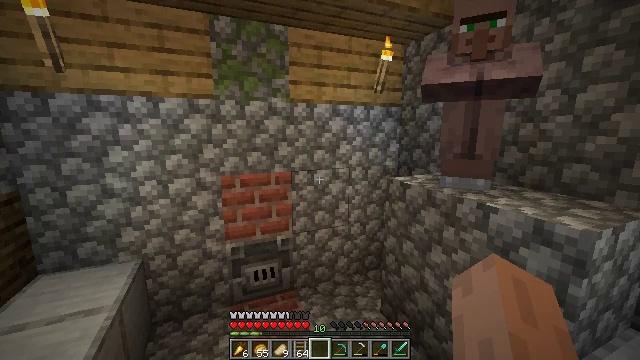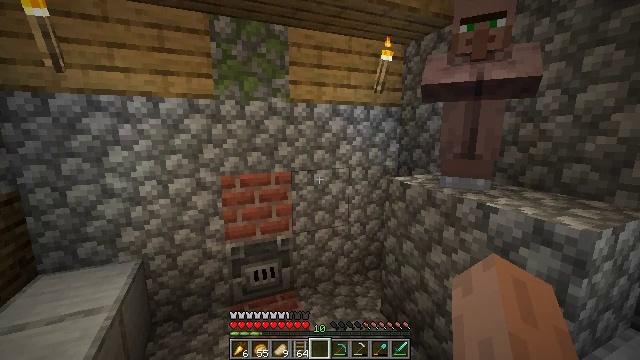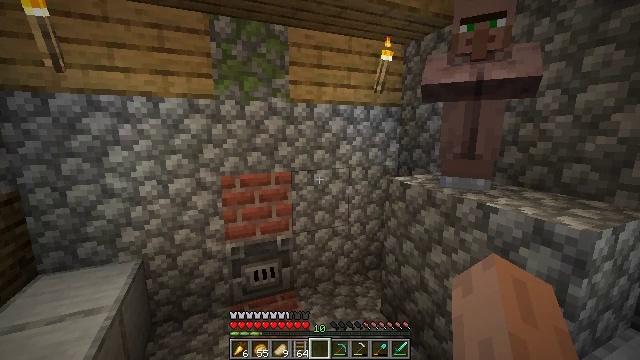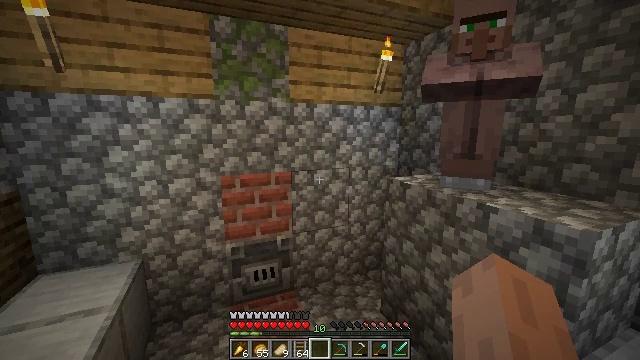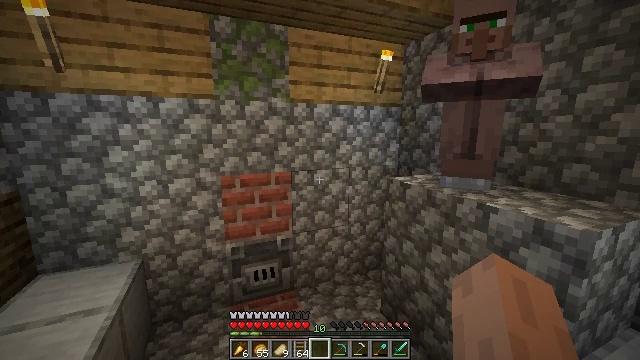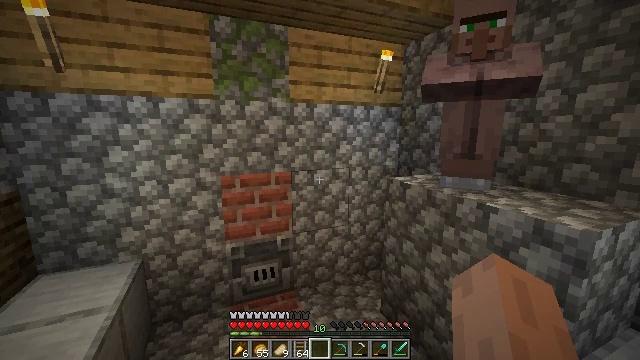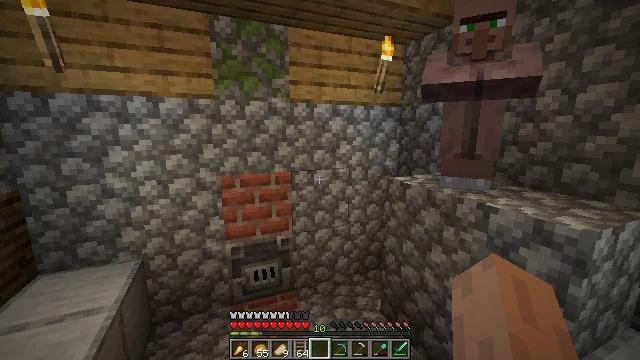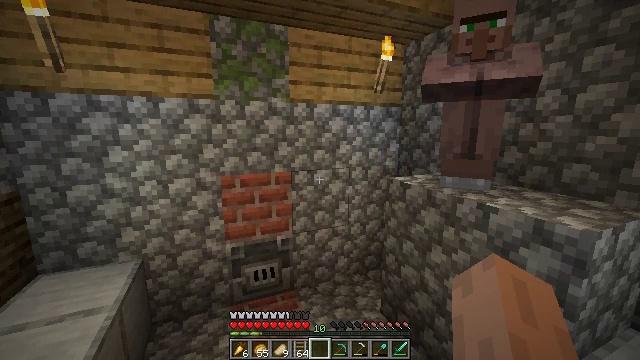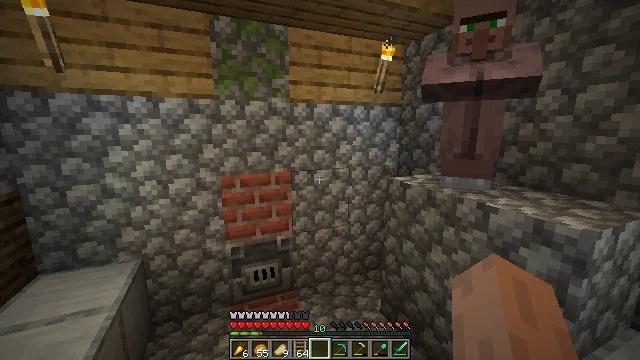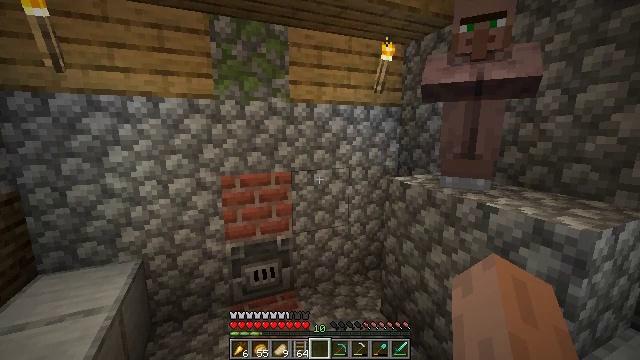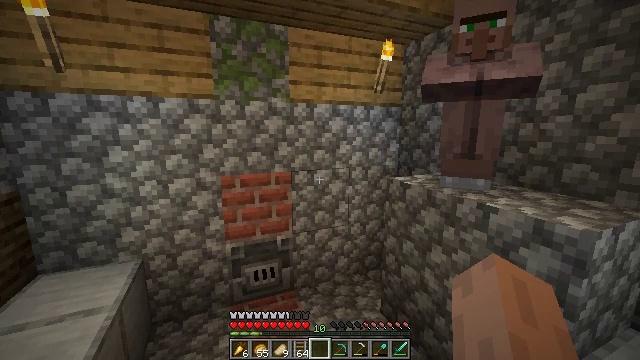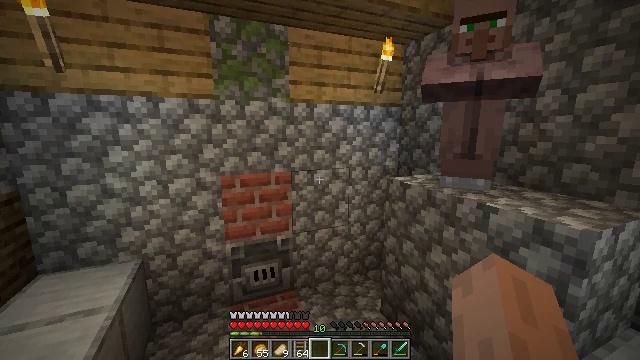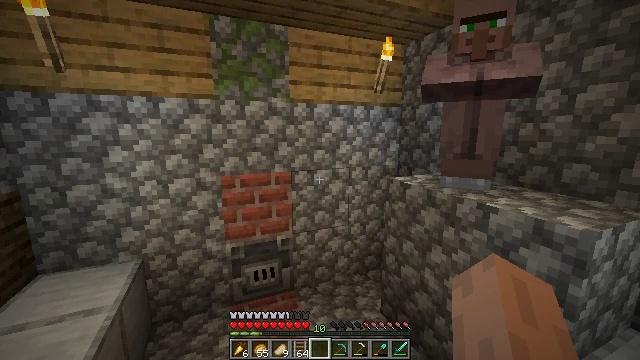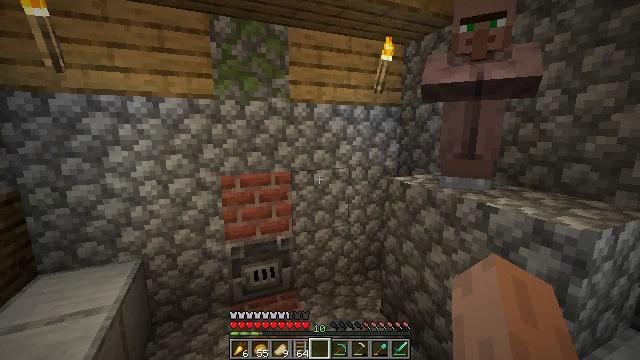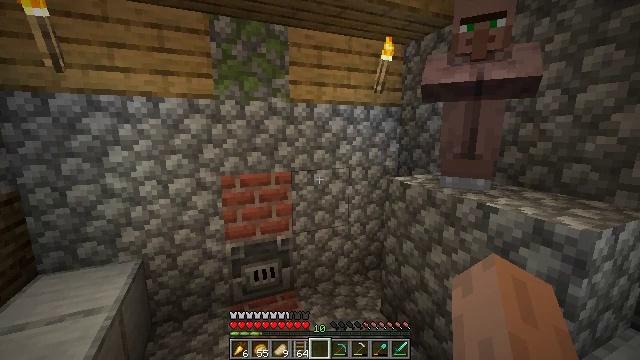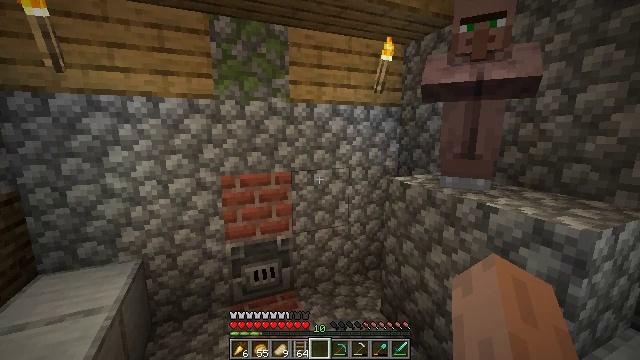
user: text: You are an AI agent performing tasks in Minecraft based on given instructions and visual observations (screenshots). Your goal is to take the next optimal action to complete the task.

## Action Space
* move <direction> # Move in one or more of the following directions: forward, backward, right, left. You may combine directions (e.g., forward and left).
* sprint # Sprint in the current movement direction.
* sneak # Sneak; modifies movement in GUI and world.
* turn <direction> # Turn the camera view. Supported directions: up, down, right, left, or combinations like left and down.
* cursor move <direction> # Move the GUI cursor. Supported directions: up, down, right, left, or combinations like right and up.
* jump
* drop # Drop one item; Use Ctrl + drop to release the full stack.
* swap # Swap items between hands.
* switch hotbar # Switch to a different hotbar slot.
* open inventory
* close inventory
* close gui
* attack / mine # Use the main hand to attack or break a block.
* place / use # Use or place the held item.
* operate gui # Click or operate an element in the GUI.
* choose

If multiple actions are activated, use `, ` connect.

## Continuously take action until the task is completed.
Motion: motion action
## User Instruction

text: Mine bricks from a structure.
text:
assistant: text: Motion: no_op
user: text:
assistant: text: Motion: no_op
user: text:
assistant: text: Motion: no_op
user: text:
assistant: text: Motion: no_op
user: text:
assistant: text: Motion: no_op
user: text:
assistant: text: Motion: no_op
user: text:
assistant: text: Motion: no_op
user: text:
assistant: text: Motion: no_op
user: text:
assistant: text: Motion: no_op
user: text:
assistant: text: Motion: no_op
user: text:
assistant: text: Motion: no_op
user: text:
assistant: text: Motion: no_op
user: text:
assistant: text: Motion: no_op
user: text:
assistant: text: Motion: no_op
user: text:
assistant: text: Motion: no_op
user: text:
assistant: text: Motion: no_op
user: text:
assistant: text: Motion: no_op
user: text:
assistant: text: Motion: no_op
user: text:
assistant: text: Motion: no_op
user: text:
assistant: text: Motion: no_op
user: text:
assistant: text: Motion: no_op
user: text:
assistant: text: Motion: no_op
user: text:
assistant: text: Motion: no_op
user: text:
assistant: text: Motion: no_op
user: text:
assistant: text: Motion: no_op
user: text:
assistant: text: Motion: no_op
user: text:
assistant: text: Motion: no_op
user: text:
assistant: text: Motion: no_op
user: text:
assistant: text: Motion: no_op
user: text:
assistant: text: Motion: no_op